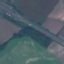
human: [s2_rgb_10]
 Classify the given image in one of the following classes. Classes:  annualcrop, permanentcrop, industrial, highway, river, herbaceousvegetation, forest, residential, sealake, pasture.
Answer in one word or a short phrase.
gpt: Highway